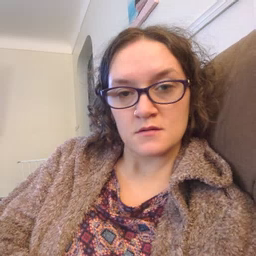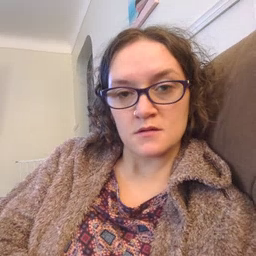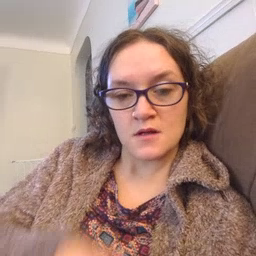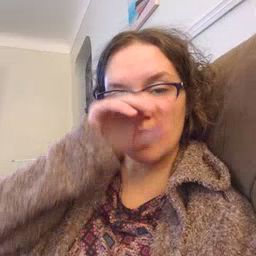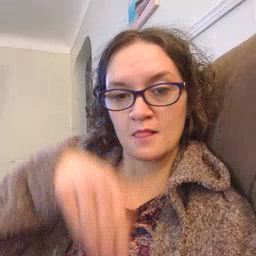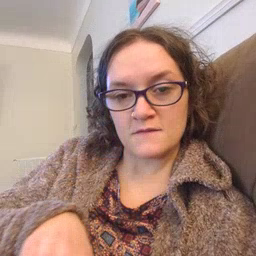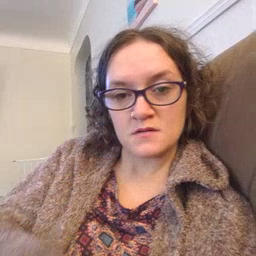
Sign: elephant